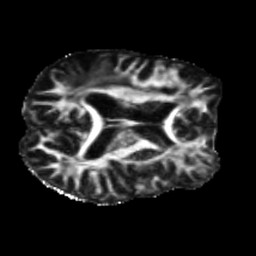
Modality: FA
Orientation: axial
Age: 47
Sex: male
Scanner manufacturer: siemens
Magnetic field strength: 3 T
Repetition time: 5.25 s
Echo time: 0.08 s